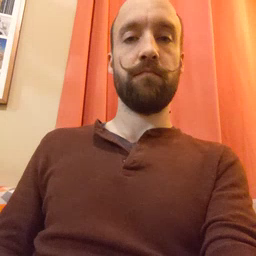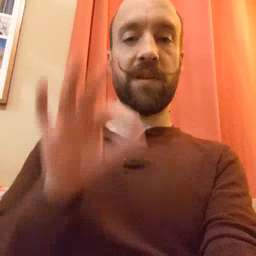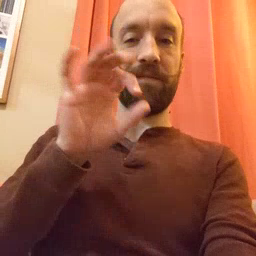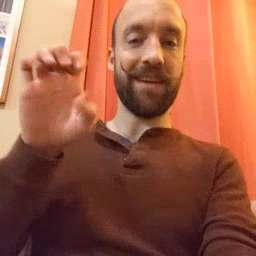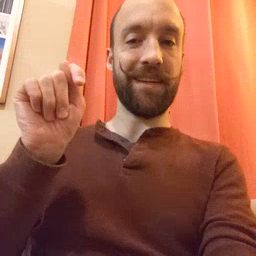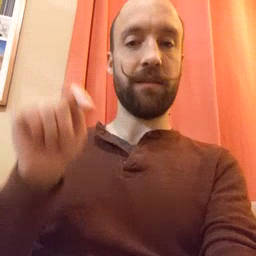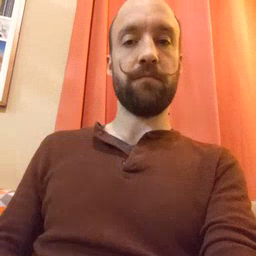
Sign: feet